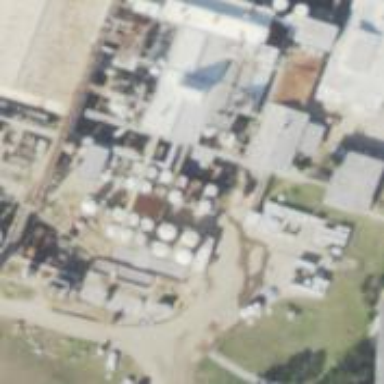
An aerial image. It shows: Silo.